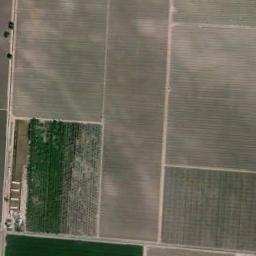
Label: rectangular_farmland